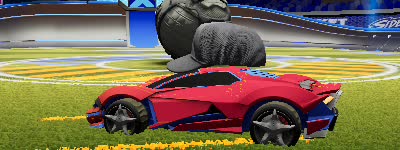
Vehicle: werewolf